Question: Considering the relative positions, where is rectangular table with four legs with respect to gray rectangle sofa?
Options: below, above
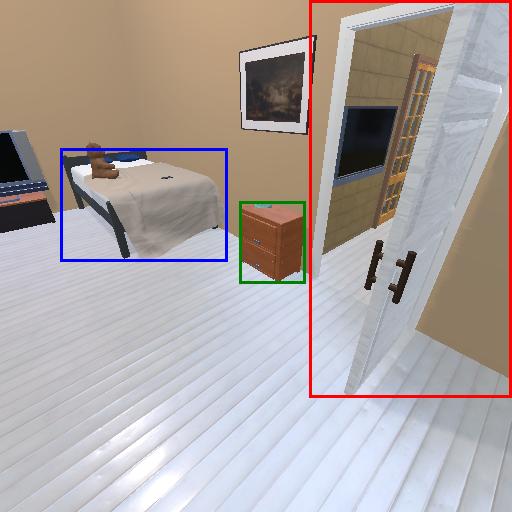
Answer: below